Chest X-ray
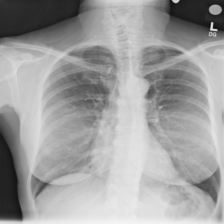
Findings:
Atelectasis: negative
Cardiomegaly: negative
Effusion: negative
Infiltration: negative
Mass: negative
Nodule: negative
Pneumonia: negative
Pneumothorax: negative
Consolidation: negative
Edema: negative
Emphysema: negative
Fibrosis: negative
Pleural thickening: negative
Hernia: negative